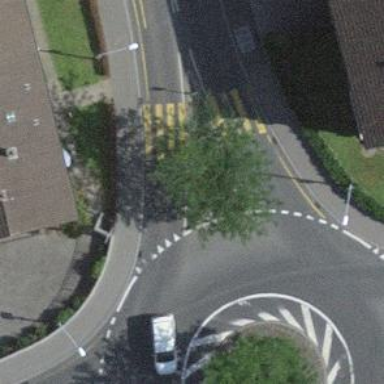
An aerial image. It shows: Road with "give way" sign.